Aerial crown-view tile of a tropical tree (Barro Colorado Island, Panama), acquired 20240813:
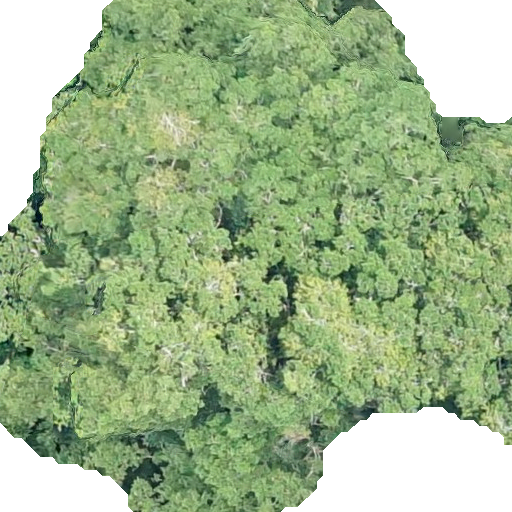
Species: Brosimum alicastrum
GBIF accepted scientific name: Brosimum alicastrum
Crown area: 352.67 m²